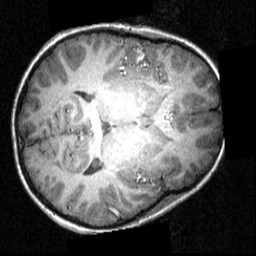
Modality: T1w
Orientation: axial
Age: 12
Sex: male
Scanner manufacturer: siemens
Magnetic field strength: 3.951 T
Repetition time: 1.34 s
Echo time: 0.00335 s